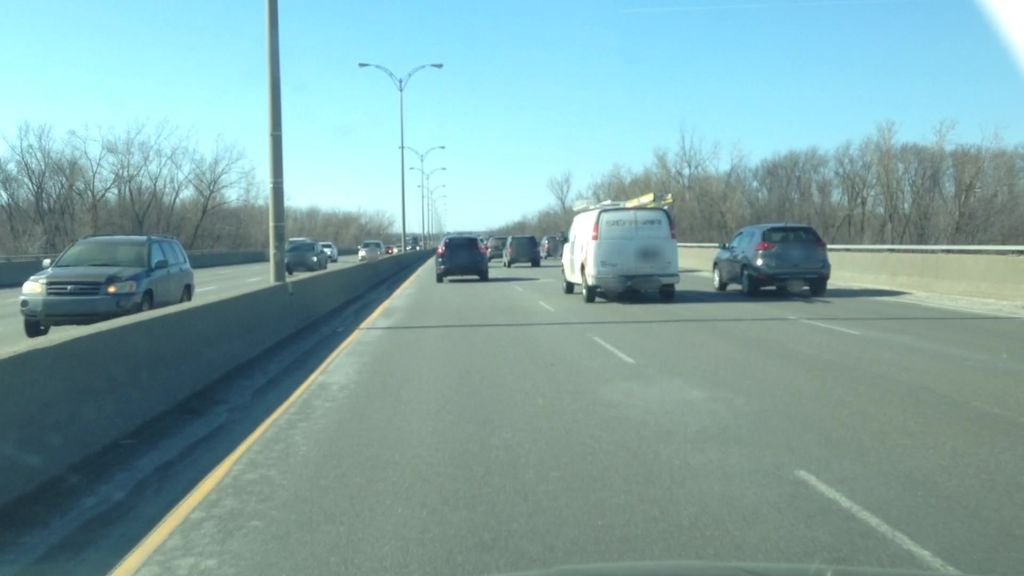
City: montreal